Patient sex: M
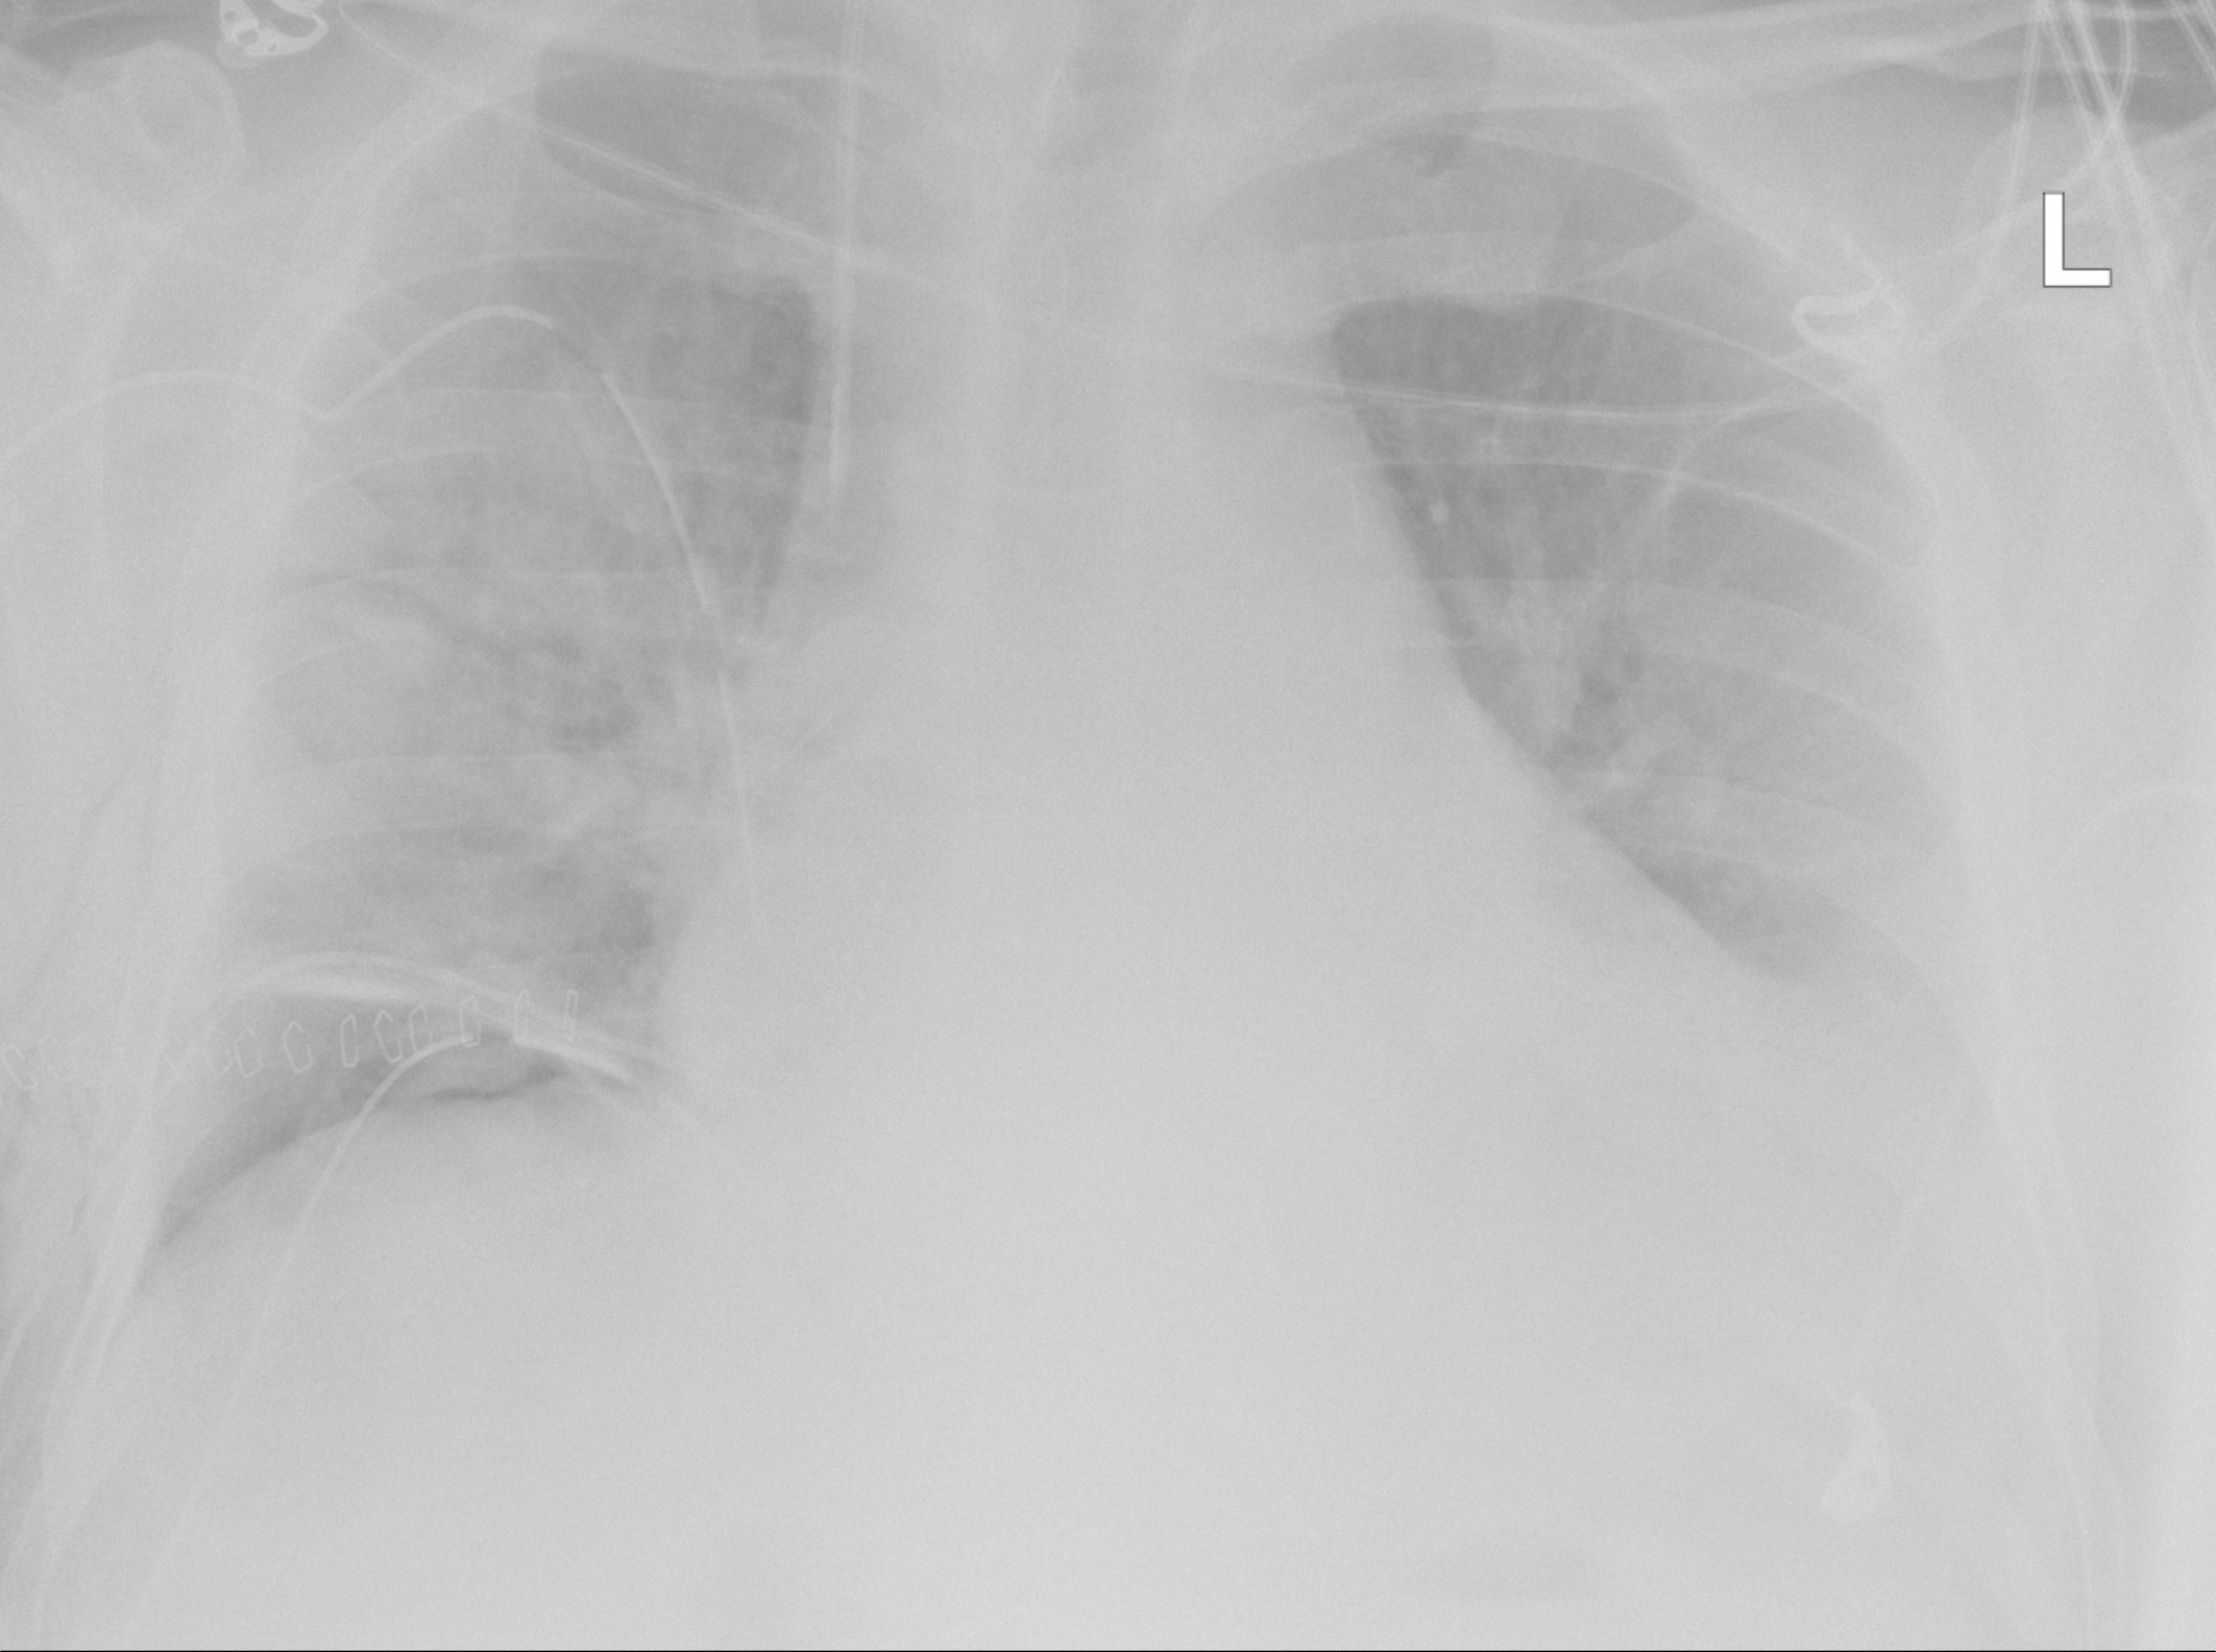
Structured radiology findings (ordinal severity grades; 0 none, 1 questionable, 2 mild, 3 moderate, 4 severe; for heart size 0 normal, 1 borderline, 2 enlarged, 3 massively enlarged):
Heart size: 0
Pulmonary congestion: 2
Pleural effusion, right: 0
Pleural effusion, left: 2
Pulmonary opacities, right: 0
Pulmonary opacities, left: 0
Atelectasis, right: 2
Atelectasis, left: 2